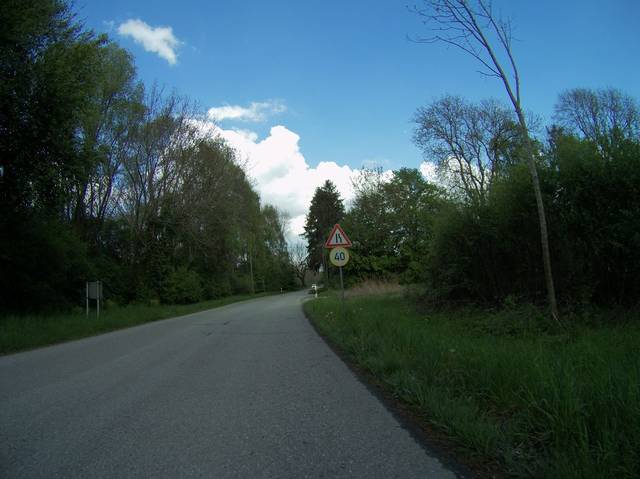
Region: Germany
Coordinates: 48.389, 11.787